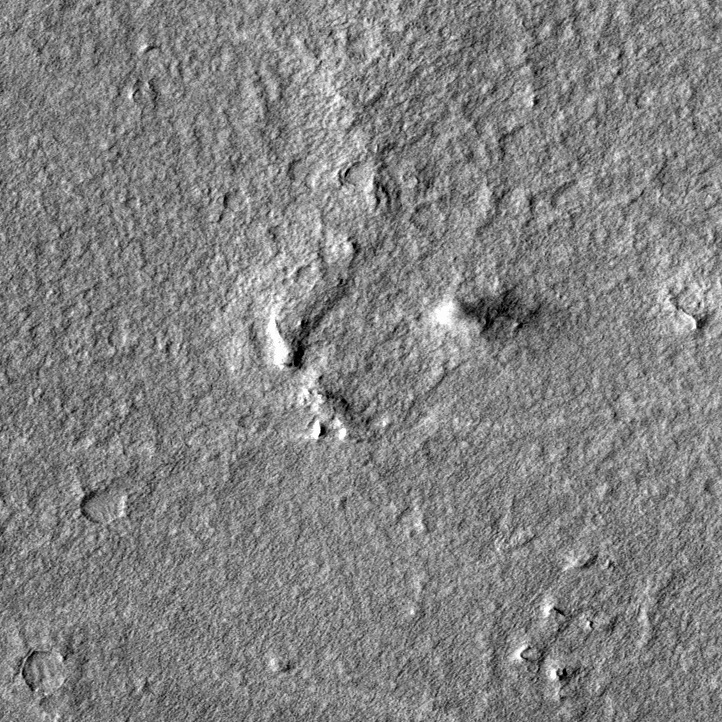
Label: dustdevil